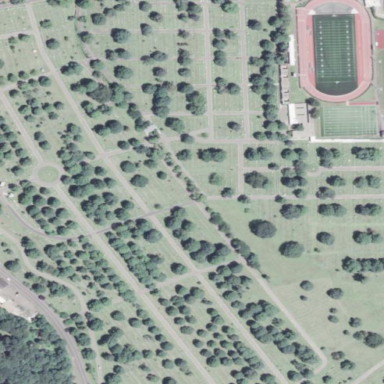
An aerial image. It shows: Private cemetery.